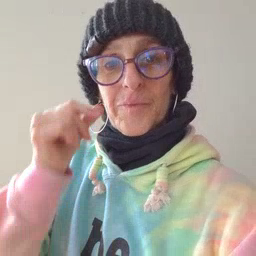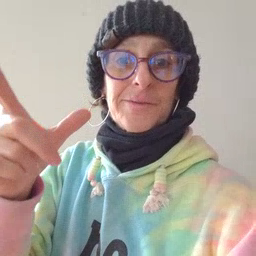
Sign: wake